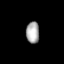
Tissue: lung
Cell type: Epithelial cells
Senescence score: 0.2026
Nuclear area (px): 282
Mean DAPI intensity: 168.163